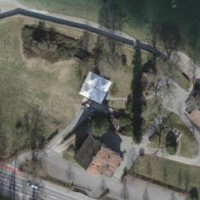
EUNIS habitat code: 53
Species observed at this site:
Geum rivale
Cygnus olor
Ardea alba
Anas platyrhynchos
Milvus migrans
Mergus merganser
Oriolus oriolus